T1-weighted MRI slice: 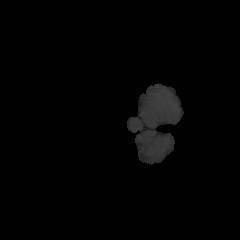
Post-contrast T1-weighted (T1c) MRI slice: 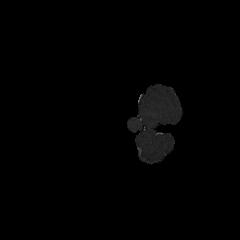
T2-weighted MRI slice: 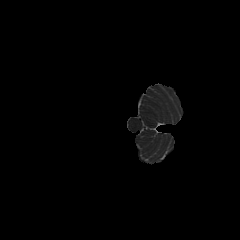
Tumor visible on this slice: no